Question: i have this:
'''
<% @devices.each do |device| %>
<tr>
<td>
<% if device.photo.exists? then %>
<%= image_tag device.photo.url(:small) %></br>
<% end %>
<%= link_to device.name, device %></br>
<%= device.description %></br>
<%= link_to 'Redaguoti', edit_device_path(device) %></br>
<%= link_to 'Istrinti', device, :confirm => 'Ar tikrai norite istrinti si prietaisa?', :method => :delete %>
</td>
<% end %>
'''
I want to get data like this:

Thank you
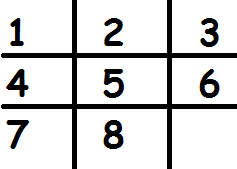
Answer: Have you looked at 'in_groups_of'? From the API <URL>
If I understand you question, this should do the trick!